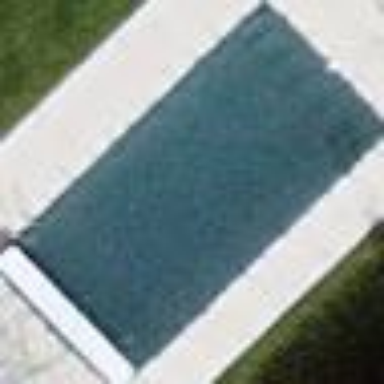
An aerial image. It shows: Swimming pool located in leisure land.